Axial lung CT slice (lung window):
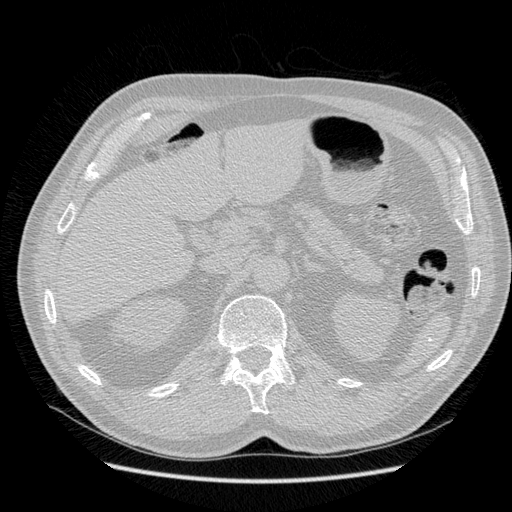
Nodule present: no